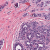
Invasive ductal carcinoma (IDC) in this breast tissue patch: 1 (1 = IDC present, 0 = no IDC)